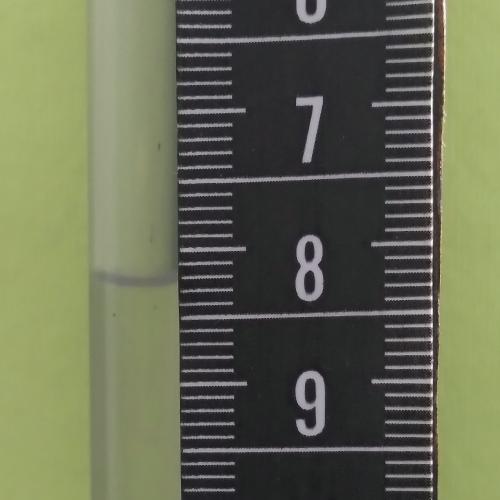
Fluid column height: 8.2 cm